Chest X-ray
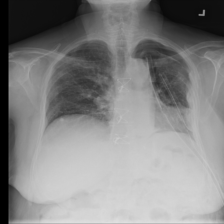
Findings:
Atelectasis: negative
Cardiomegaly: negative
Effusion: negative
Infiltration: negative
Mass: negative
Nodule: negative
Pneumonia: negative
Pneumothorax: positive
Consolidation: negative
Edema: negative
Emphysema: negative
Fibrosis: negative
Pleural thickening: negative
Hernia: negative